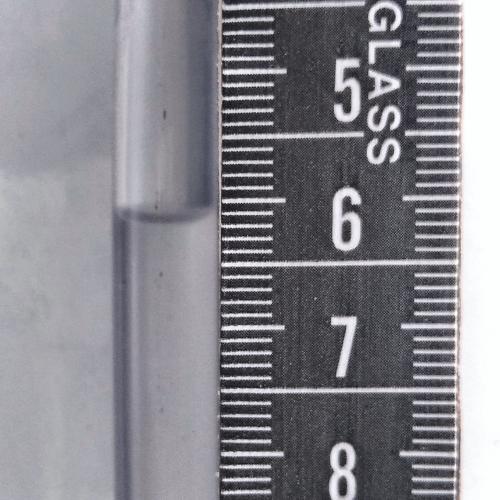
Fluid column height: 6.1 cm